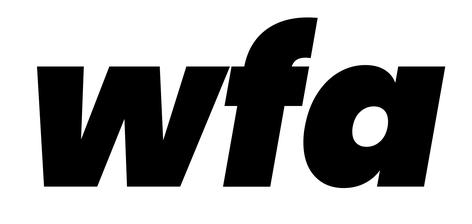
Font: Poppins-BlackItalic